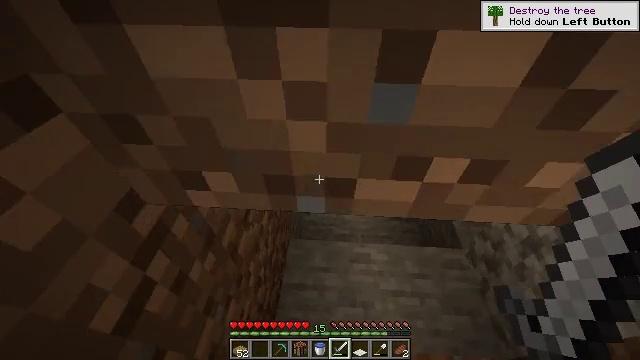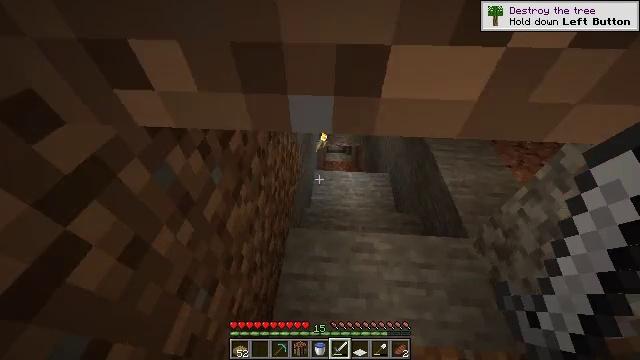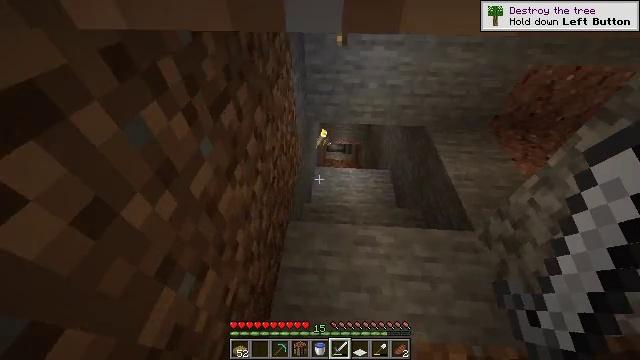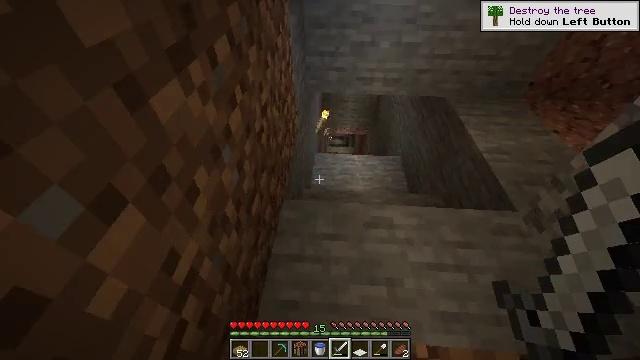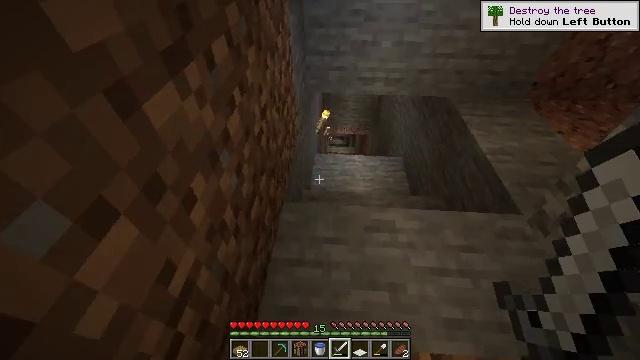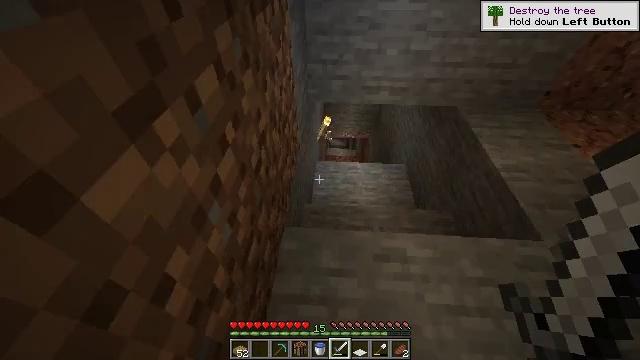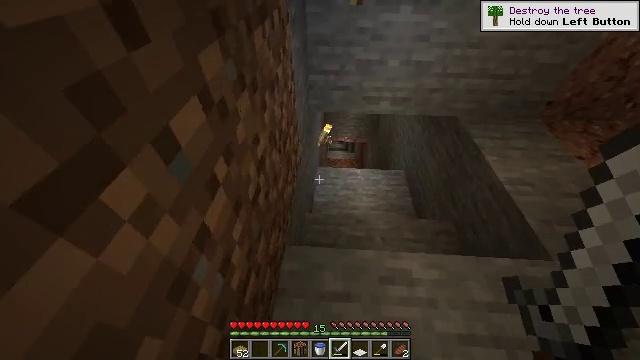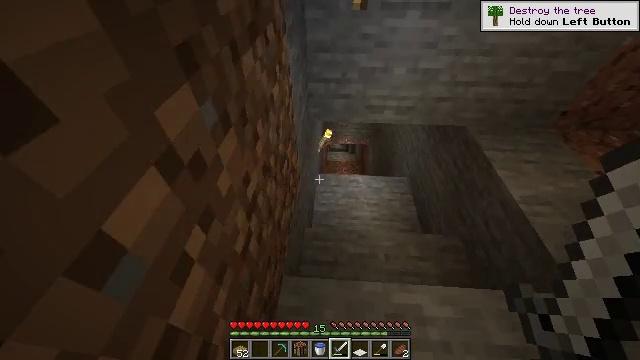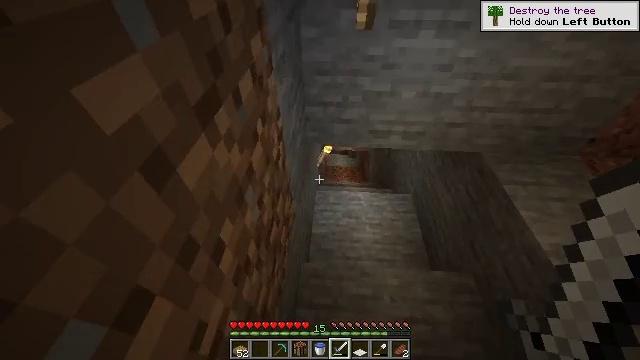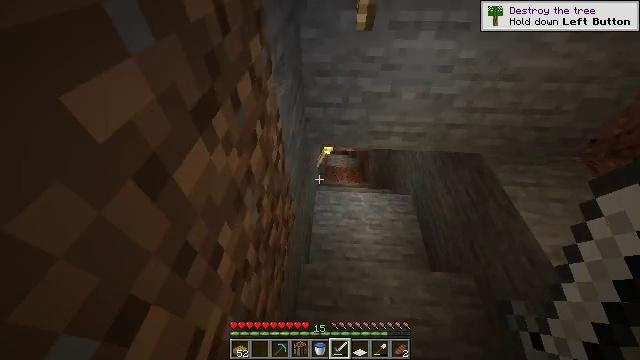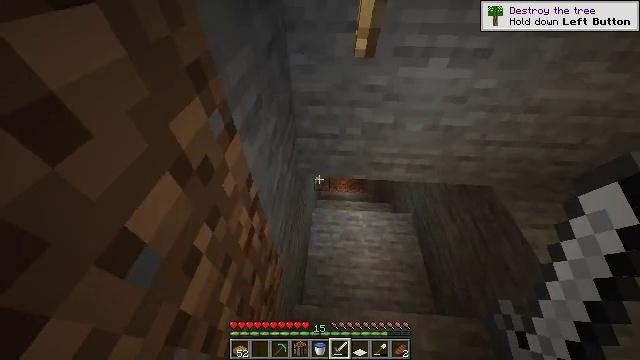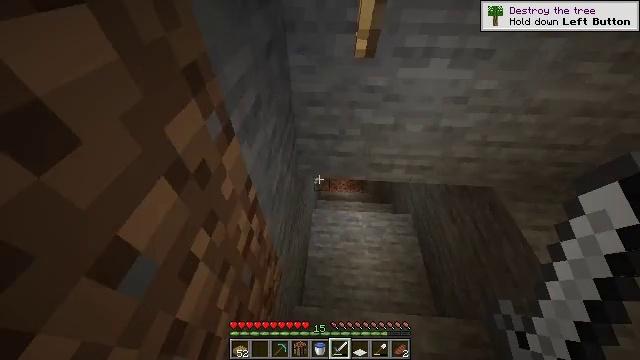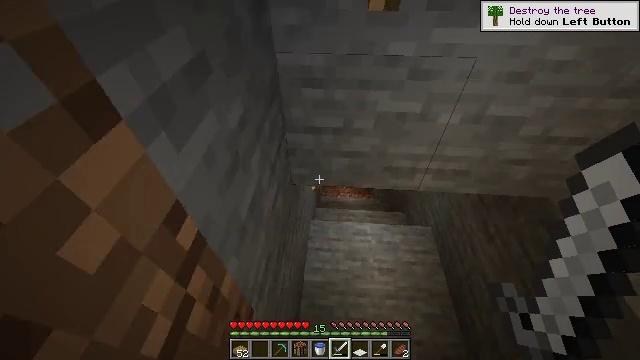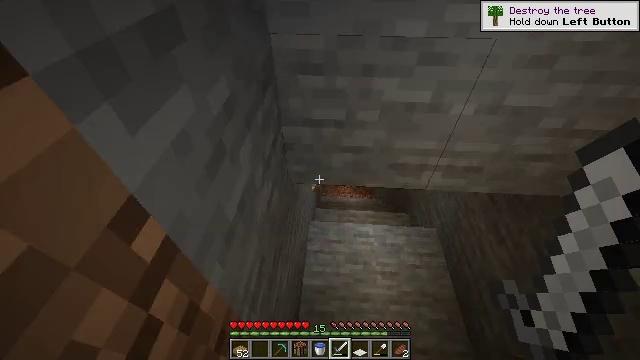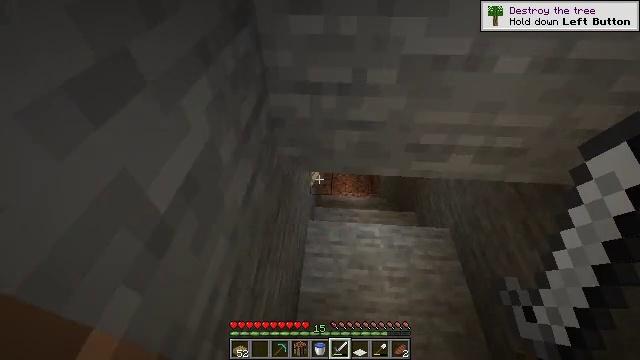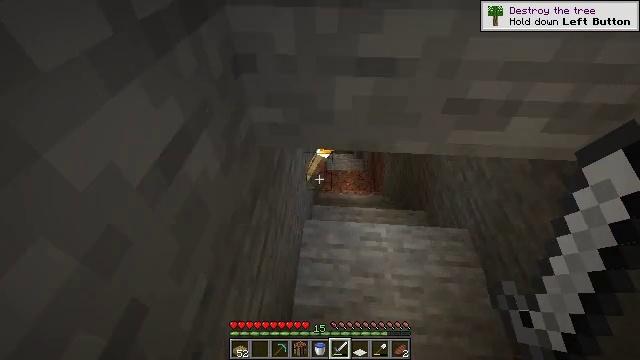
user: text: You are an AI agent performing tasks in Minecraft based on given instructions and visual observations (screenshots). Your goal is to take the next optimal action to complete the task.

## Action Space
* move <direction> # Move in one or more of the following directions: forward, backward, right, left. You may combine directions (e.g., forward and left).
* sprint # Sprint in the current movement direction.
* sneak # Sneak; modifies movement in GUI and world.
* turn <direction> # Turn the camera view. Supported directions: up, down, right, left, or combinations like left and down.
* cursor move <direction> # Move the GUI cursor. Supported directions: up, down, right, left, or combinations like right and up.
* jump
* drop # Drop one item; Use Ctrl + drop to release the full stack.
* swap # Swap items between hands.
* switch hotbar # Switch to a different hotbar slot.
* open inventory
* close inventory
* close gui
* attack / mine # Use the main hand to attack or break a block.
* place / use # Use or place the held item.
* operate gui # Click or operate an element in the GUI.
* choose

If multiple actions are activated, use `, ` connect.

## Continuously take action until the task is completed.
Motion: motion action
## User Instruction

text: Gather some oak planks.
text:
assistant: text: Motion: move forward, sprint
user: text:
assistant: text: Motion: move forward, sprint
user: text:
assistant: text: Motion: move forward, sprint
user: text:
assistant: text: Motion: move forward, sprint
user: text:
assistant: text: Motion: move forward, sprint
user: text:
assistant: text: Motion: move forward, sprint
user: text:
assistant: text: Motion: move forward, sprint
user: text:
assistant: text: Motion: move forward, sprint
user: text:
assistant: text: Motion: move forward, sprint
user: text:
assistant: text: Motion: move forward, sprint
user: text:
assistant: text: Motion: move forward, sprint
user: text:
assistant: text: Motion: move forward, sprint
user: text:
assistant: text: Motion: move forward, sprint
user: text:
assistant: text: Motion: move forward, sprint
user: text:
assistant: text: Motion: move forward, sprint
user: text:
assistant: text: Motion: move forward, sprint
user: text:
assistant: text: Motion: move forward, sprint
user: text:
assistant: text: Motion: move forward, sprint
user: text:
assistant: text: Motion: move forward, sprint
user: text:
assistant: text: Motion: move forward, sprint
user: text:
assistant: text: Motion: move forward, sprint
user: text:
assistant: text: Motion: move forward, sprint
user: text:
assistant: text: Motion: move forward, sprint
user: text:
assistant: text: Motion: move forward, sprint
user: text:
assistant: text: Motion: move forward, sprint
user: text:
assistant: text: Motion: move forward, sprint
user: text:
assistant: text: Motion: move forward, sprint
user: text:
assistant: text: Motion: move forward, sprint
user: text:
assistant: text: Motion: move forward, sprint
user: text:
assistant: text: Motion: move forward, sprint